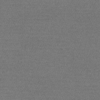
Label: dusty